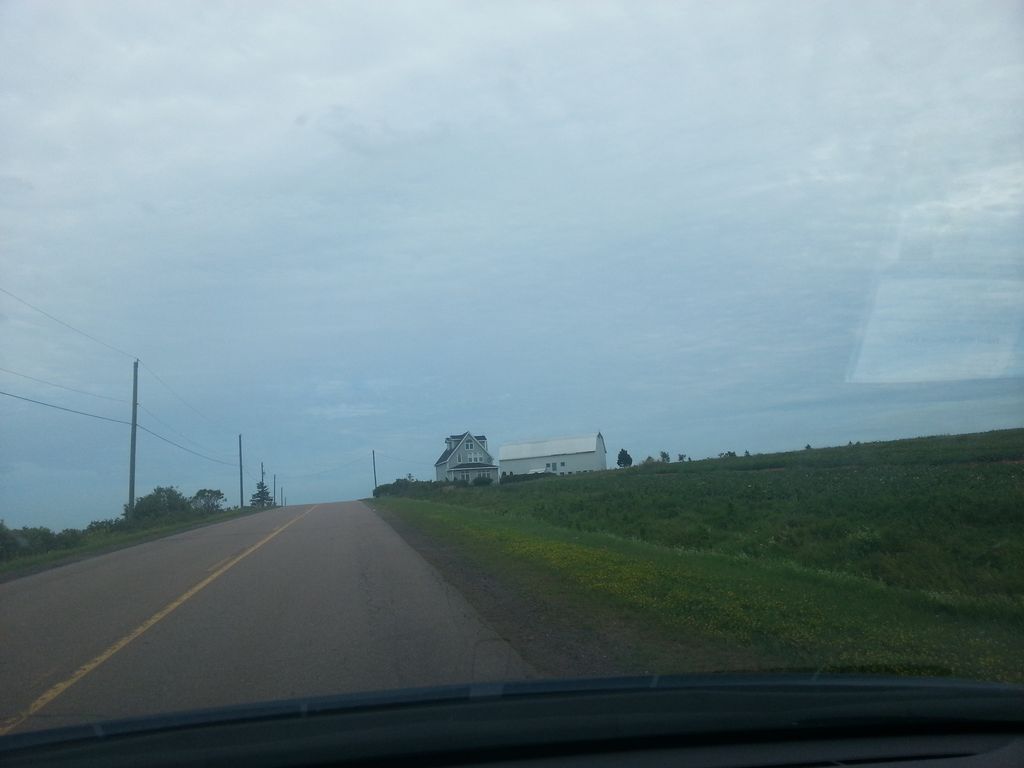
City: charlottetown